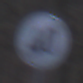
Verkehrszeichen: EndeGeschwindigkeit40
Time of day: MorningAfternoon
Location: Outdoor (Nature)
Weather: Overcast
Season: Winter
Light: Natural